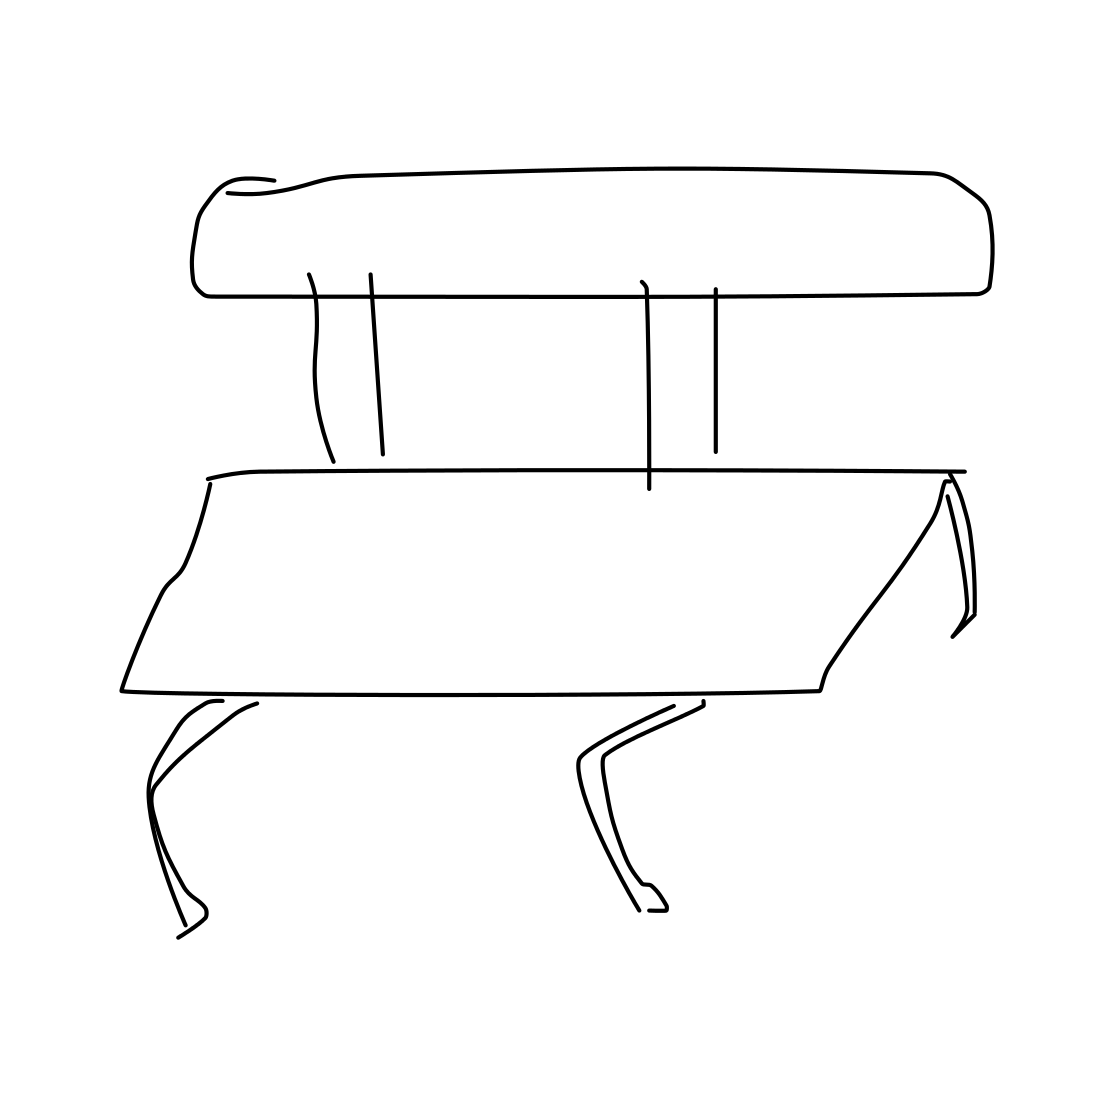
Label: bench